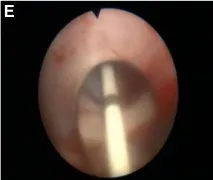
Lawson retrograde endoscopic-assisted access. (E, F) Endoscopic view of balloon dilation and nephrostomy sheath advancement.
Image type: endoscopy (airway_endoscopy)